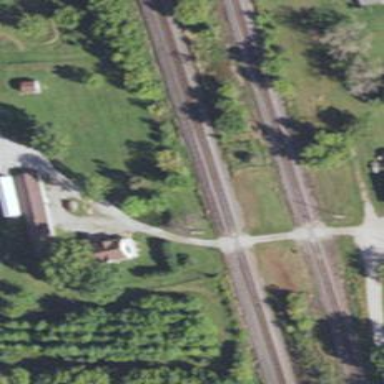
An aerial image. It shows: Level crossing along the railway.